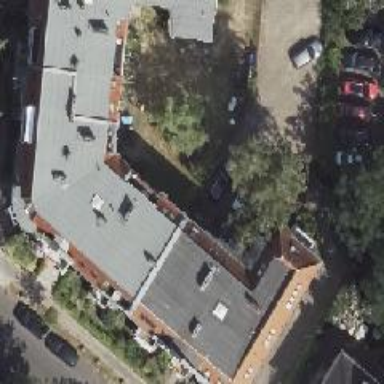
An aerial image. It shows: Quadruple saltbox roof shape on apartment building.